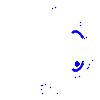
Particle: electron